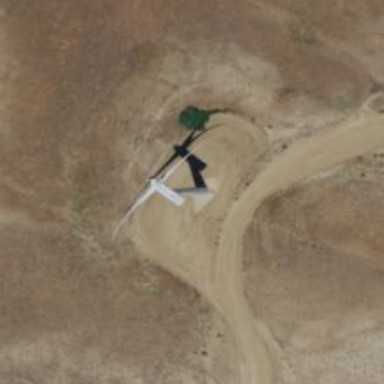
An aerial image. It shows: Wind turbine generator that utilizes wind as its source for generating electricity. It is of the horizontal axis type.